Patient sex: M
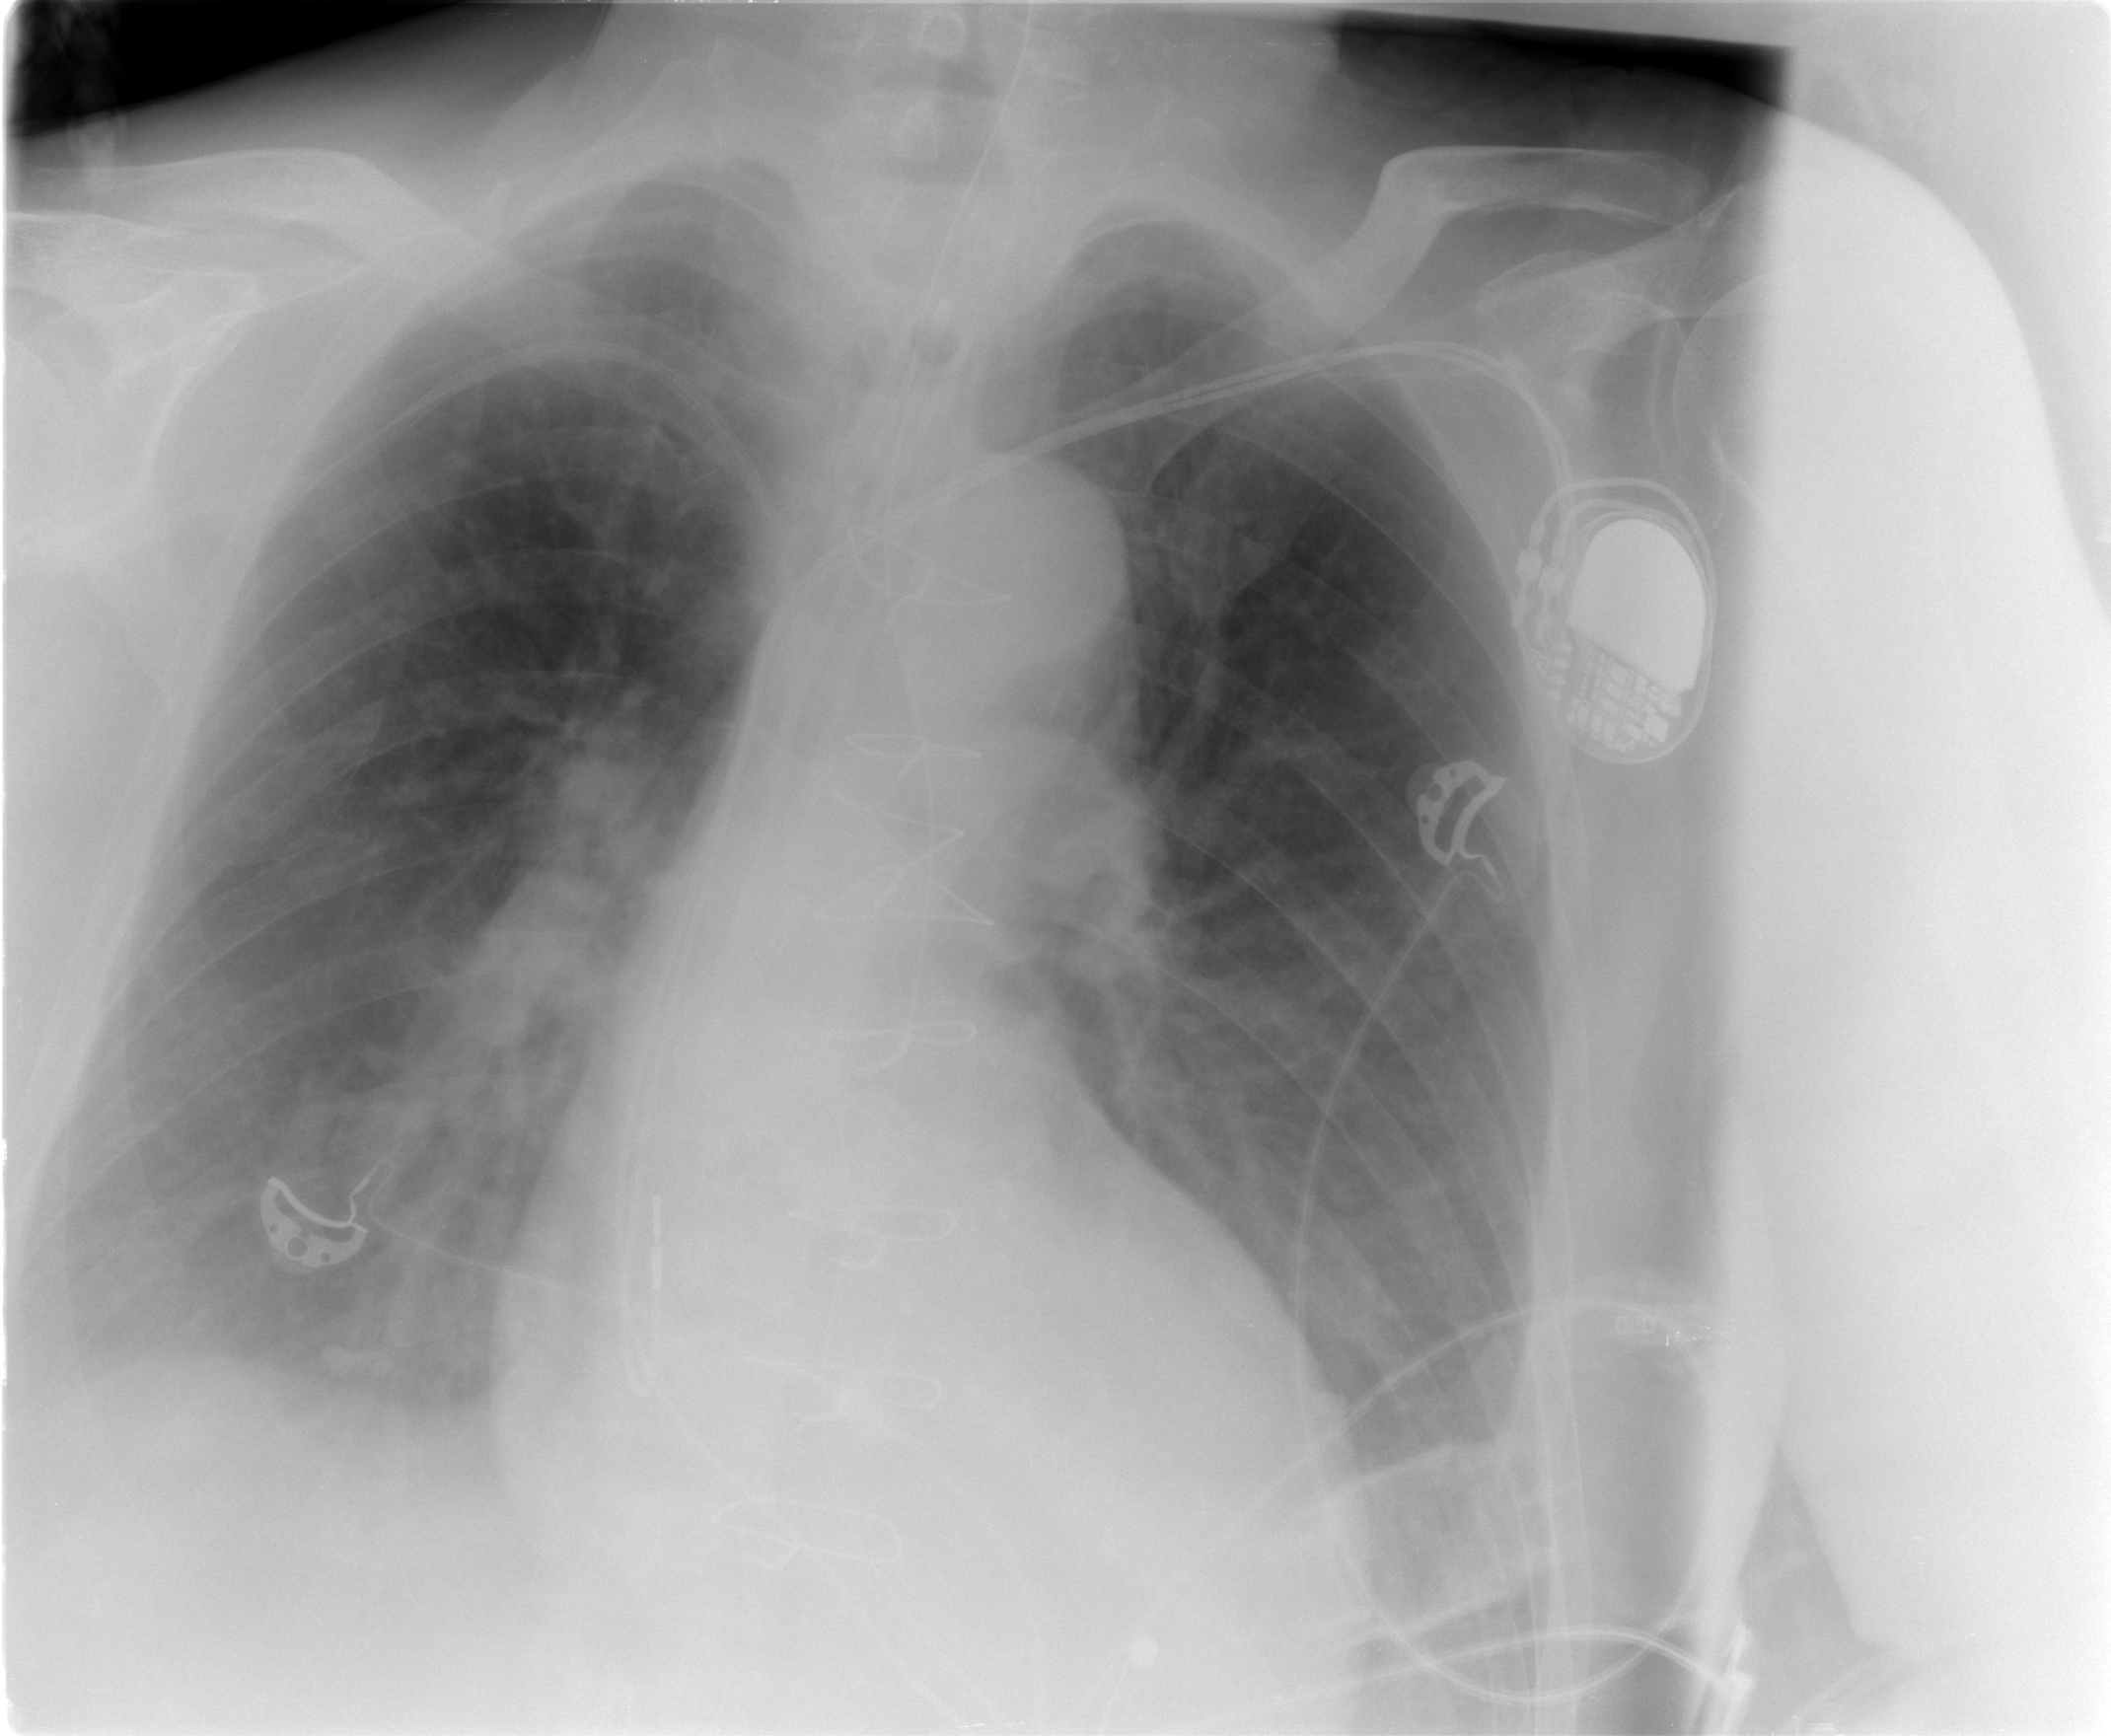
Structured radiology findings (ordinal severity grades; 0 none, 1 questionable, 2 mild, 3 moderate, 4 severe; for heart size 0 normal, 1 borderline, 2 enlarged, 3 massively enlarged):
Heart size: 2
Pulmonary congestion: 3
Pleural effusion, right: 2
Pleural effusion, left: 2
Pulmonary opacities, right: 0
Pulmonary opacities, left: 0
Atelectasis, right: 2
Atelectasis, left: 2